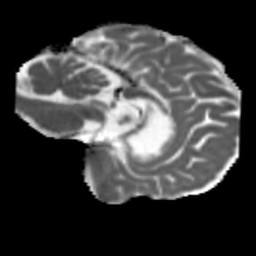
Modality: MD
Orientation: sagittal
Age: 46
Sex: male
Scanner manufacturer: siemens
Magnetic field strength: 3 T
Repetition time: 5.47 s
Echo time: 0.0854 s